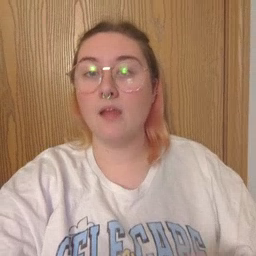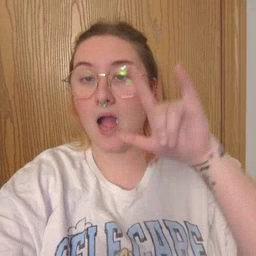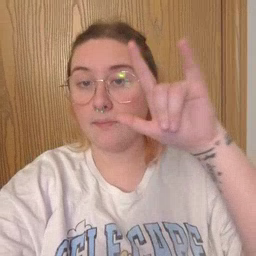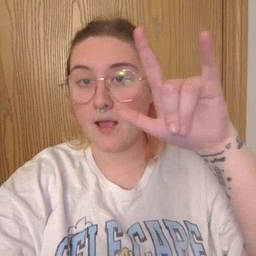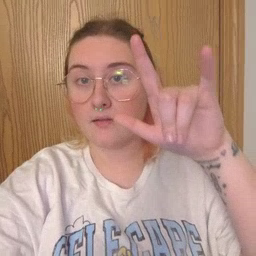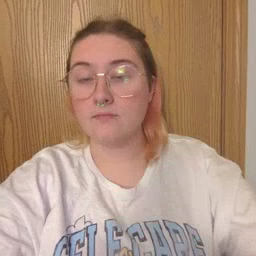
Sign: airplane